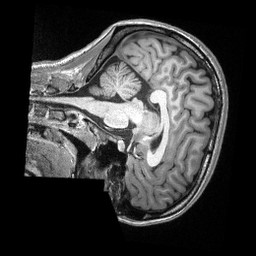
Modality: T1w
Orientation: sagittal
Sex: female